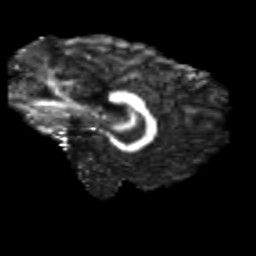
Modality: FA
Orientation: sagittal
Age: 24
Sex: male
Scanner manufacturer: siemens
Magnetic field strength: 3 T
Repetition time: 3.5 s
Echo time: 0.113 s